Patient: sex M, age 74
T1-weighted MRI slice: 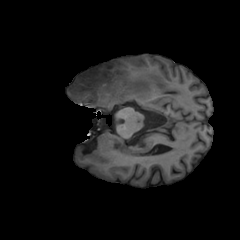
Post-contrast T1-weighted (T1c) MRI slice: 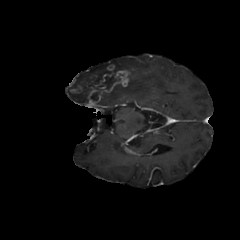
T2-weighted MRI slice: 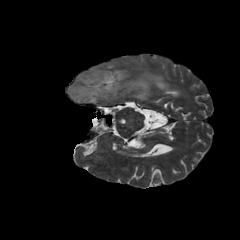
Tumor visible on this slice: yes
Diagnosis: Glioblastoma, IDH-wildtype
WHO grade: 4